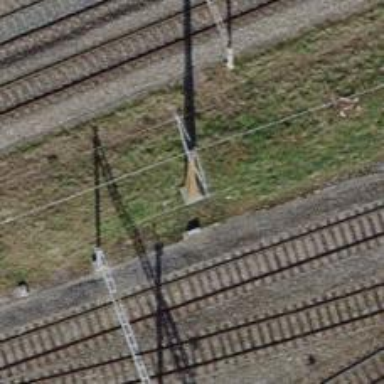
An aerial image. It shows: Power pole.